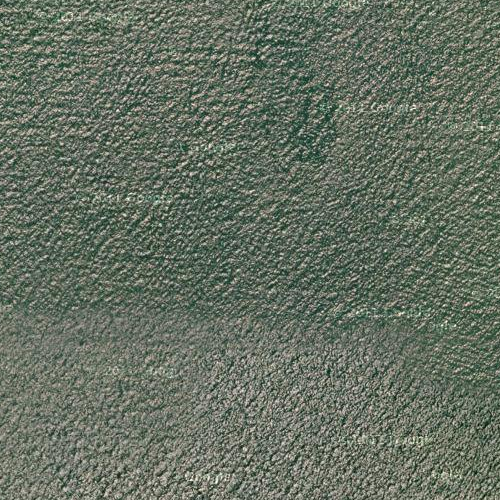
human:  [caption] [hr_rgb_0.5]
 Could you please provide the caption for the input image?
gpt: A part of ocean with deep green sparkling water .

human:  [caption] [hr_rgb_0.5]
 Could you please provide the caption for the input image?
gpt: This is a part of ocean with deep green sparkling water .

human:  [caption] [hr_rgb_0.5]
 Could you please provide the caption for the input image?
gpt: This is a part of ocean with deep green sparkling water .

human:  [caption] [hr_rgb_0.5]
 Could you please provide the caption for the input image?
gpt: A part of ocean with deep green sparkling water .

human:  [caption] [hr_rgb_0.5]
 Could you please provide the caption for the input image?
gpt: A part of ocean with deep green sparkling water .